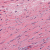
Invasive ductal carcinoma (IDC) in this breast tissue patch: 1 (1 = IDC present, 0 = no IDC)